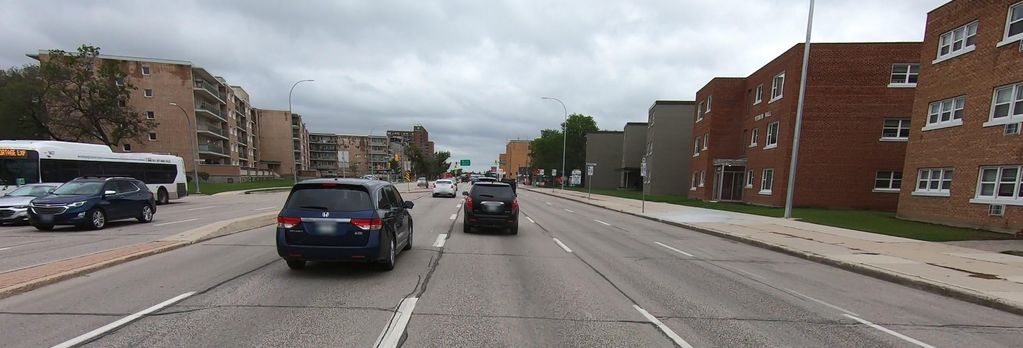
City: winnipeg